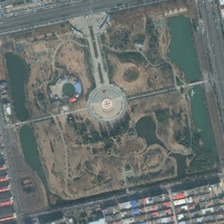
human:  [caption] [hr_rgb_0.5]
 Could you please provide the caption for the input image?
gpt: at the corner of the intersection  there is a park with a circle square in the center near some apartment buildings .

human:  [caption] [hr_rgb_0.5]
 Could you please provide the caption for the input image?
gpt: it is a rather bald park with ponds surround its both sides .

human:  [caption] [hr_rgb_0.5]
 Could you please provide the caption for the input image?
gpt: the rectangular park with a circular square is surrounded by roads .

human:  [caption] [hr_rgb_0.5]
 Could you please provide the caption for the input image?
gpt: a circle platform is in the center of a park which is between two lakes .

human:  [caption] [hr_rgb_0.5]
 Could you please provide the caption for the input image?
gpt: some buildings and four roads are around a park with some green trees and a pond .